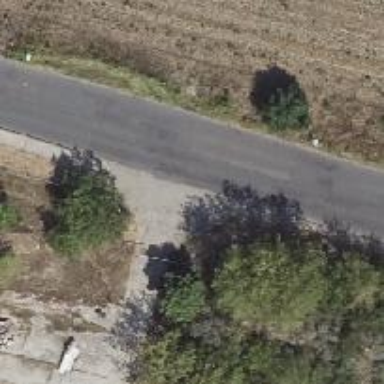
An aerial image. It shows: Tertiary road with asphalt surface.